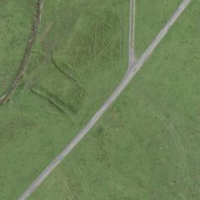
EUNIS habitat code: 23
Species observed at this site:
Cardamine pratensis